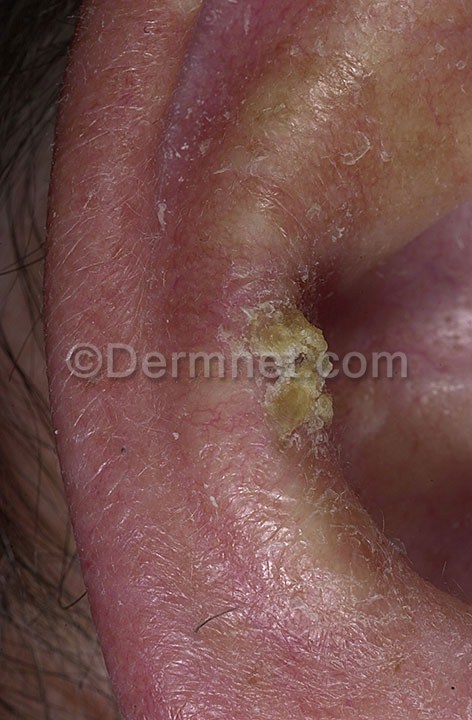
Disease: Actinic Keratosis Basal Cell Carcinoma and other Malignant Lesions